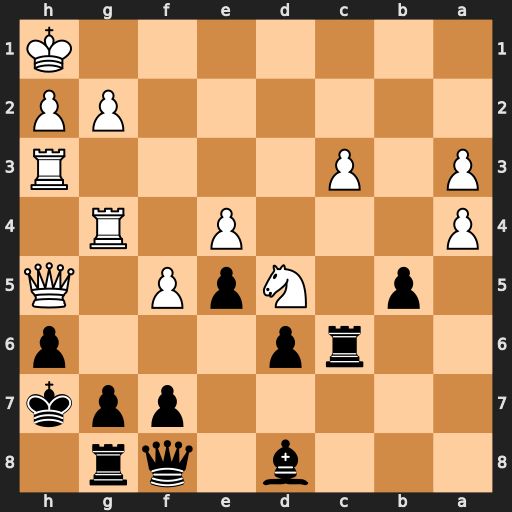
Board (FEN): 3b1qr1/5ppk/2rp3p/1p1NpP1Q/P3P1R1/P1P4R/6PP/7K
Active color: b
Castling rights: -
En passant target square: -
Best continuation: g6 Rxg6 fxg6